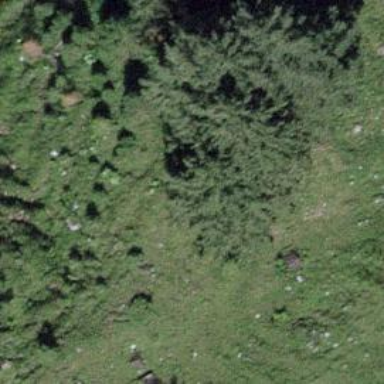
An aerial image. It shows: Evergreen needle-leaved tree.